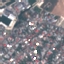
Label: Residential